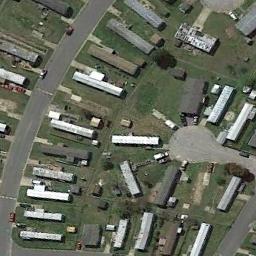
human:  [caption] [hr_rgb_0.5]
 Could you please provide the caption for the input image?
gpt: The mobile home park is on the grass next to the road .

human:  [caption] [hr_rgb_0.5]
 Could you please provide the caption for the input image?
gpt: The mobile home park has lots of mobile homes on the grass .

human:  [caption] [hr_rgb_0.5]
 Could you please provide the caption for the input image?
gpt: Behind the mobile homes park is a wood .

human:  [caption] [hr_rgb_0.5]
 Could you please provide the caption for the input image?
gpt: Many buildings are in the mobile home park .

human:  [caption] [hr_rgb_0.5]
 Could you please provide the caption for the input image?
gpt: There are many buildings on a green meadow in the mobile home park .